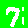
Digit: 7